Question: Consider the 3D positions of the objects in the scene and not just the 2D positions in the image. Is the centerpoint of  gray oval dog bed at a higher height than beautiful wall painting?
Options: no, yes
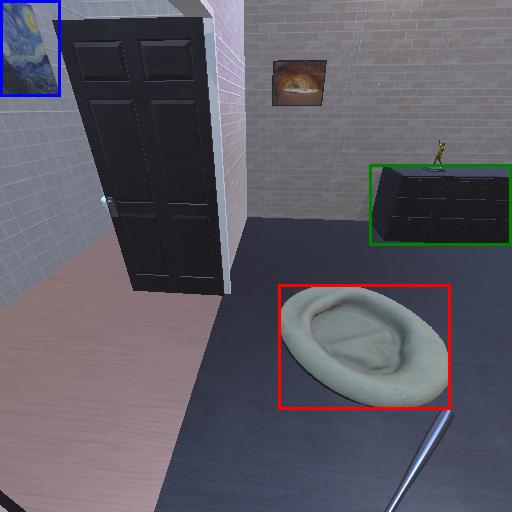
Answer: no